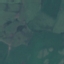
Land use / land cover class: Pasture